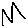
Label: zigzag